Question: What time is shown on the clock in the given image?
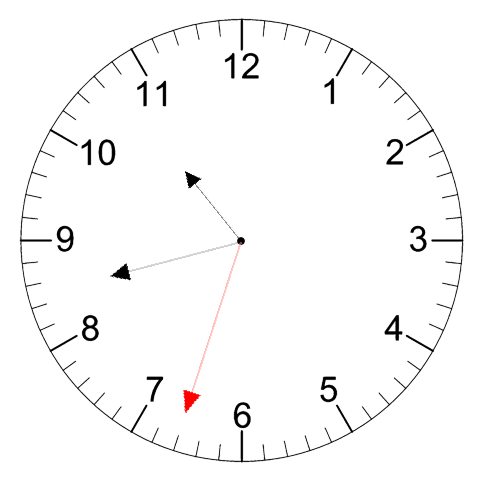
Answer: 10:42:33